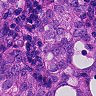
Metastatic tissue present: yes